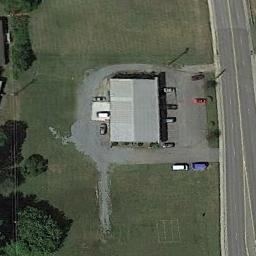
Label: sparse_residential